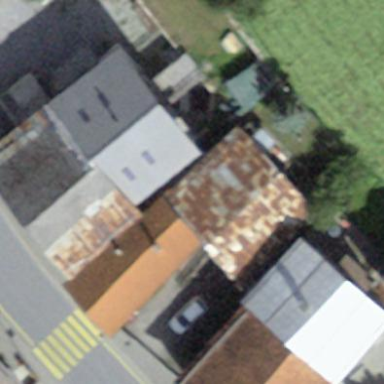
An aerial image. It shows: Shed building.